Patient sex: M
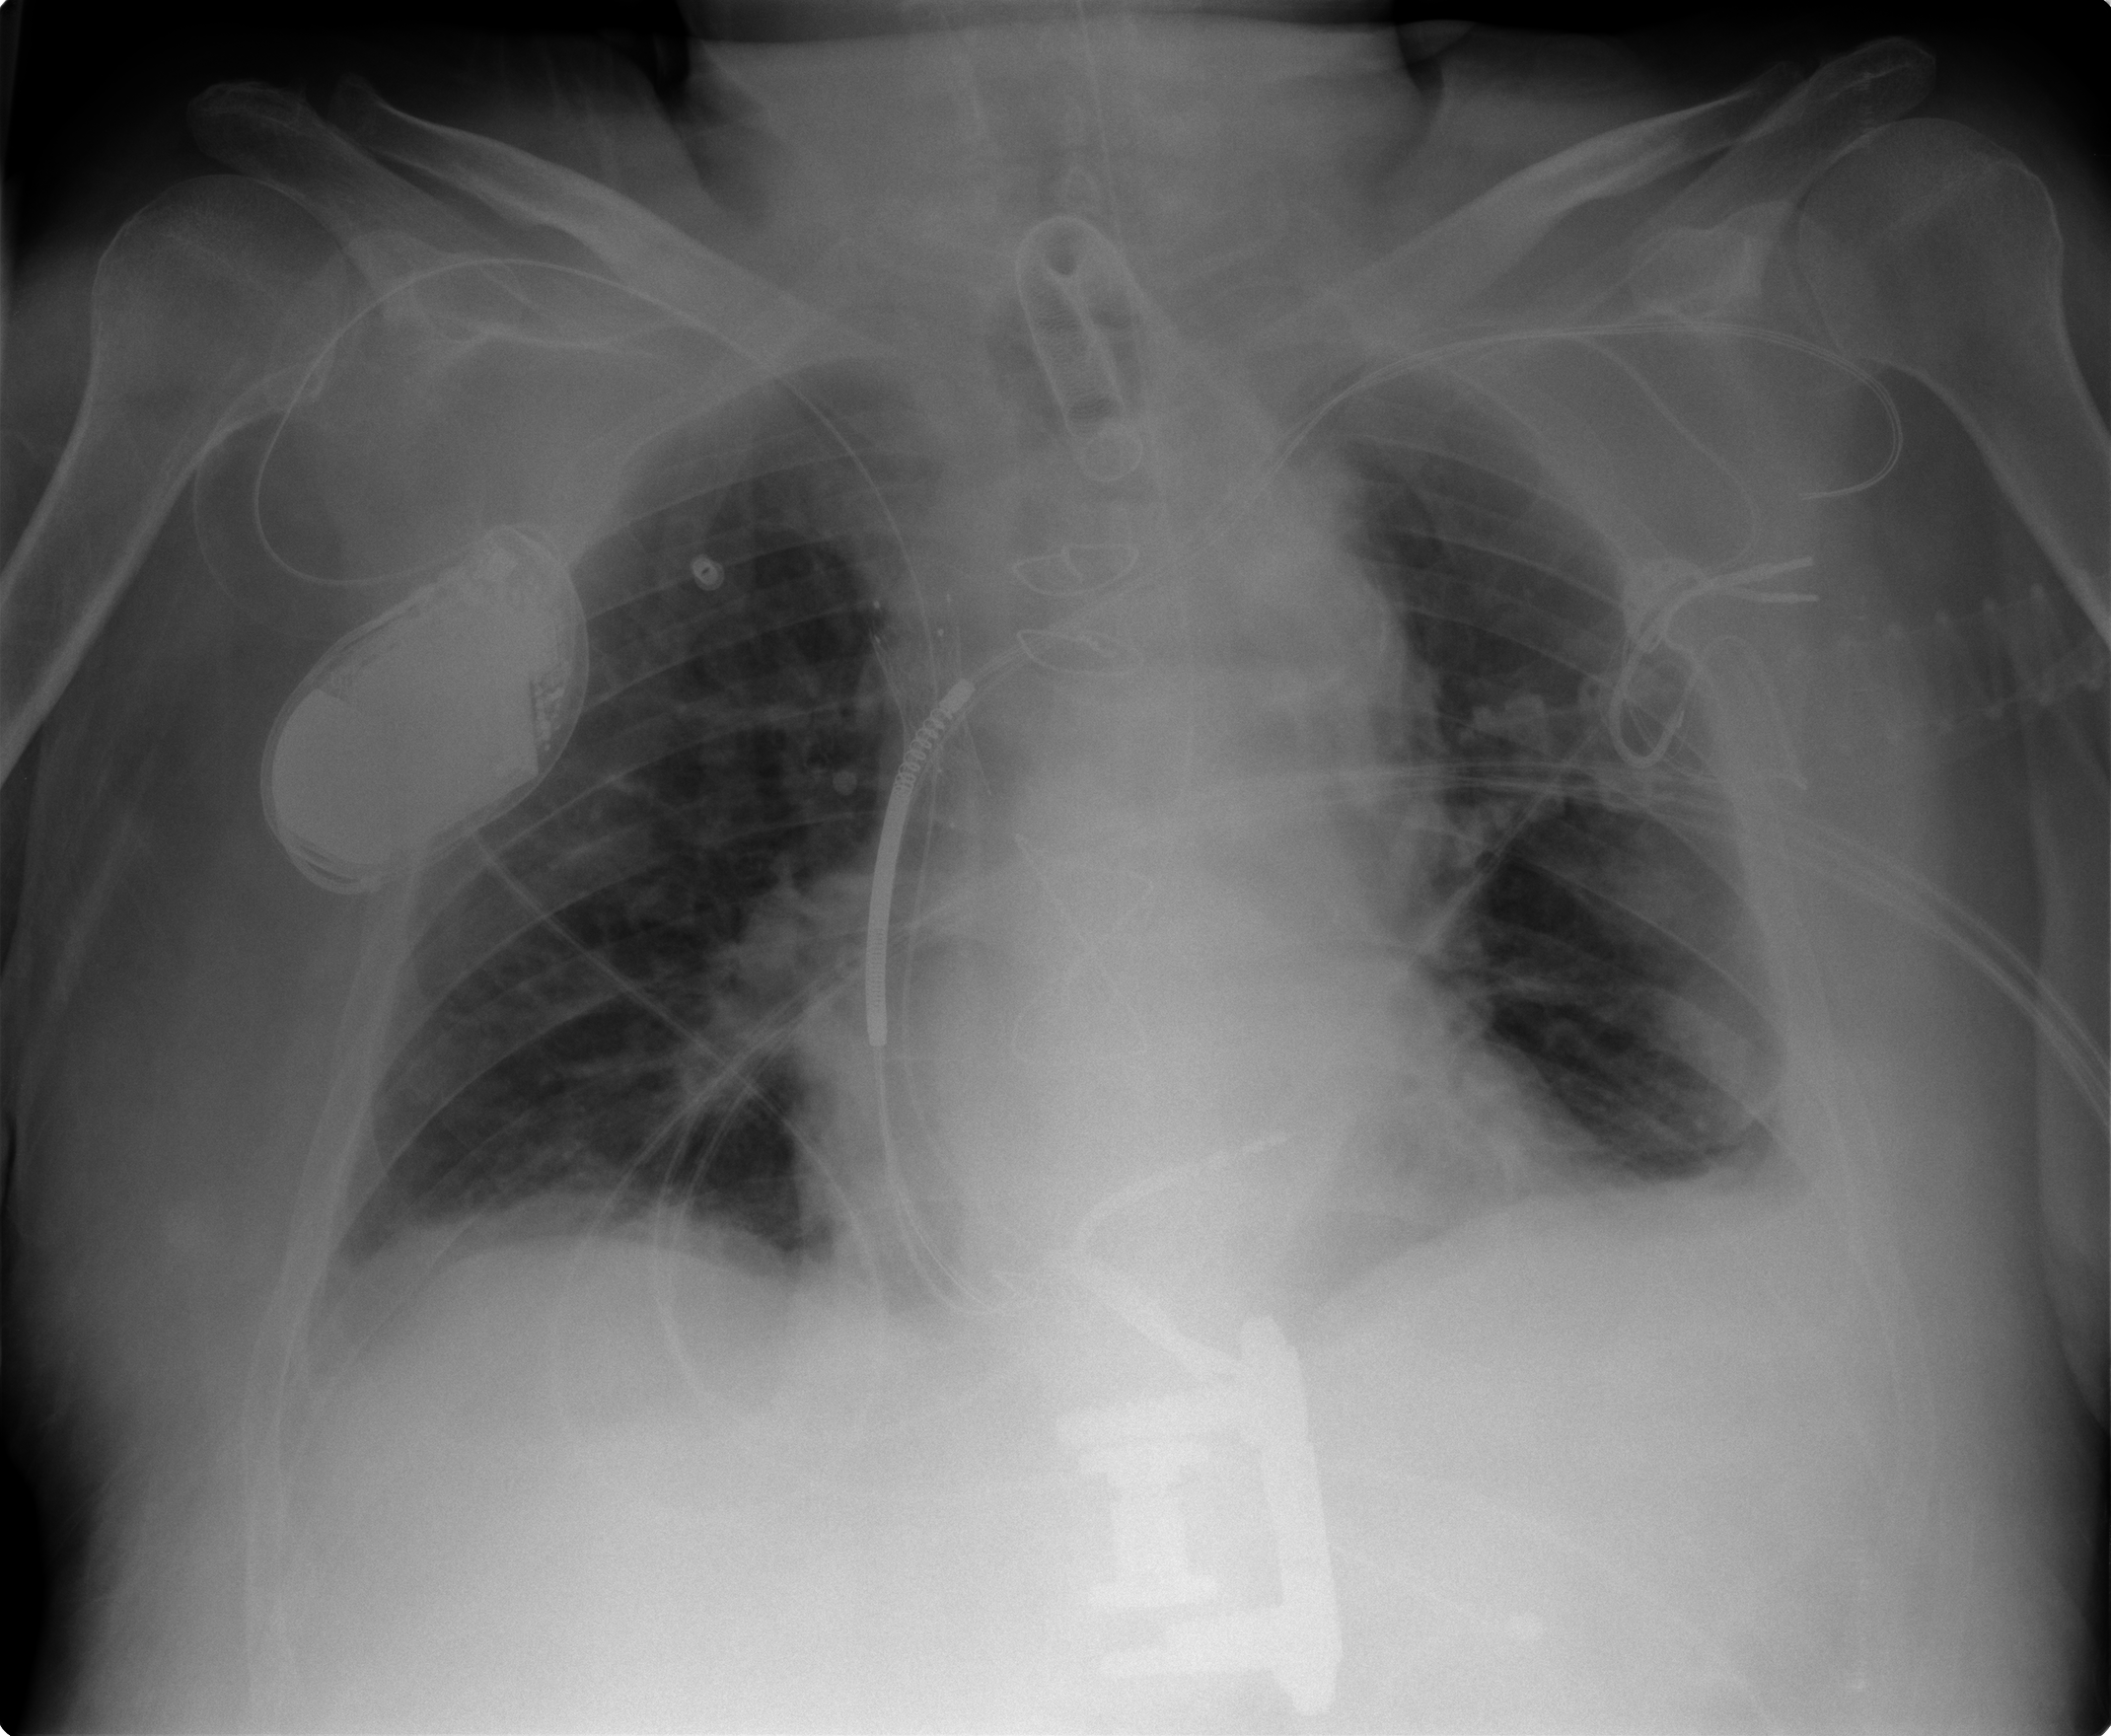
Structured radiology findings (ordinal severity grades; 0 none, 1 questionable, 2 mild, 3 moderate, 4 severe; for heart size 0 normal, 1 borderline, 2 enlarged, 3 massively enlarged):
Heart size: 2
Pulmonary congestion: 2
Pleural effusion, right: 2
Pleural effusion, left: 2
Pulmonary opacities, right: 0
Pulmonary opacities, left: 0
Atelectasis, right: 2
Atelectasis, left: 2